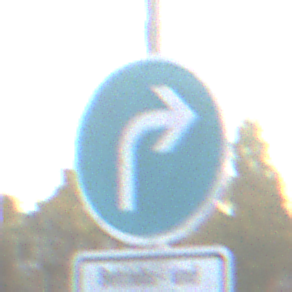
Verkehrszeichen: VorgeschriebeneFahrtrichtungRechts
Zusatzzeichen unten: BesondereFahrzeugeUndTransportgueter9
Umgebung: Outdoor, Suburban
Tageszeit: MorningAfternoon
Wetter: PartlyCloudy
Licht: Natural
Jahreszeit: NotSpecified
Kontrast: MediumContrast